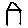
Label: house